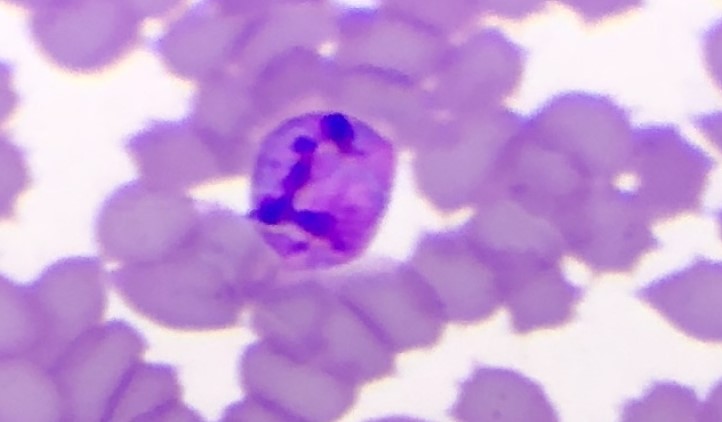
White blood cell type: Neutrophil